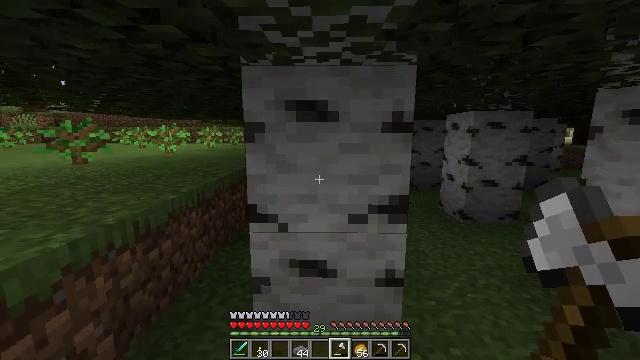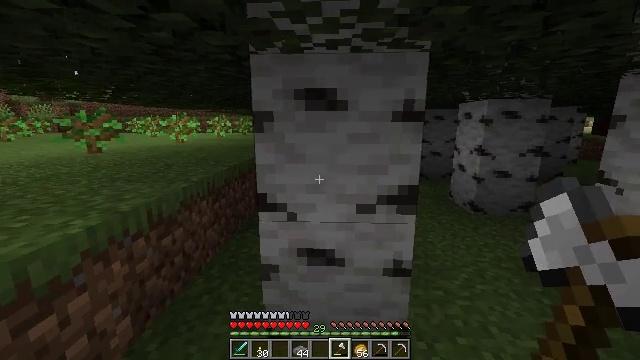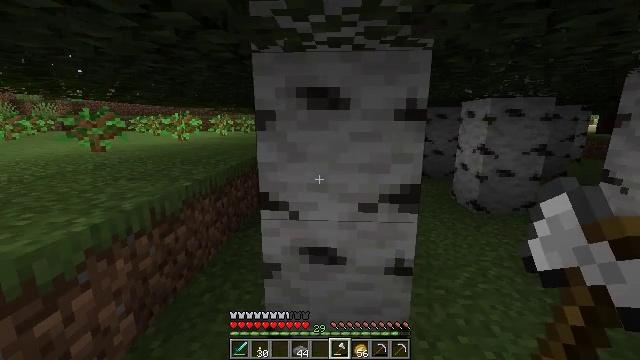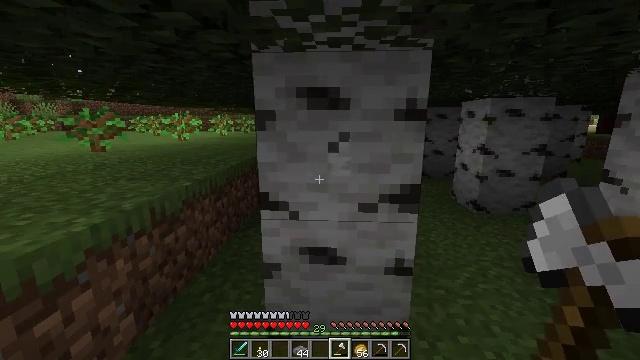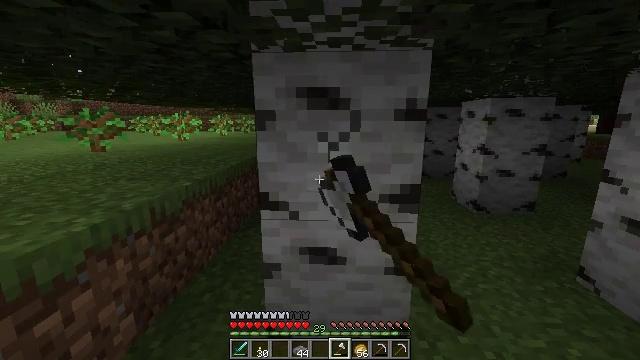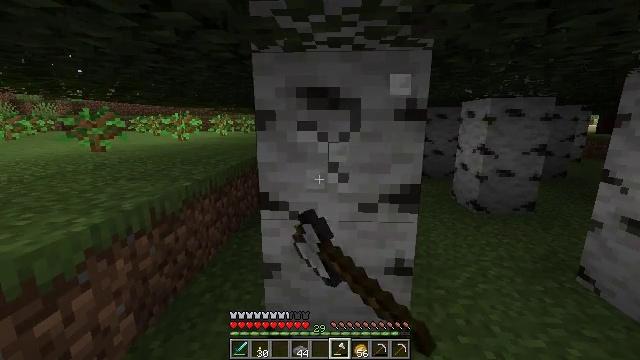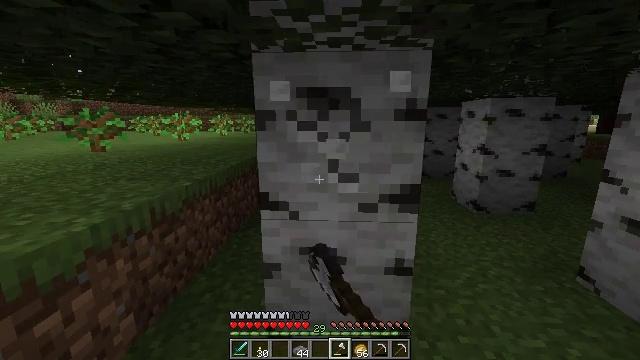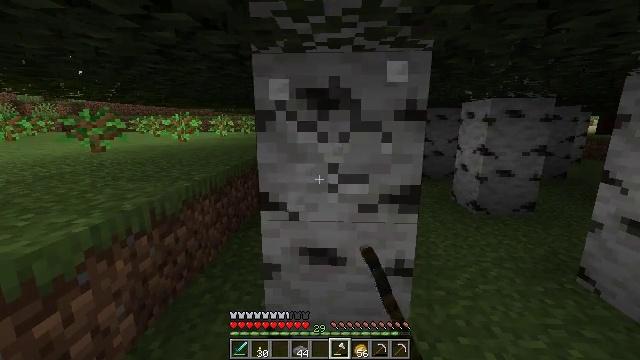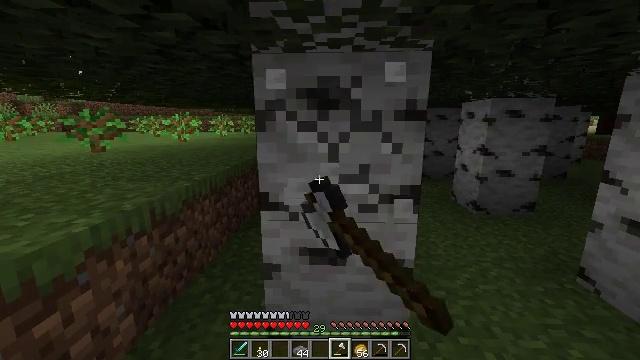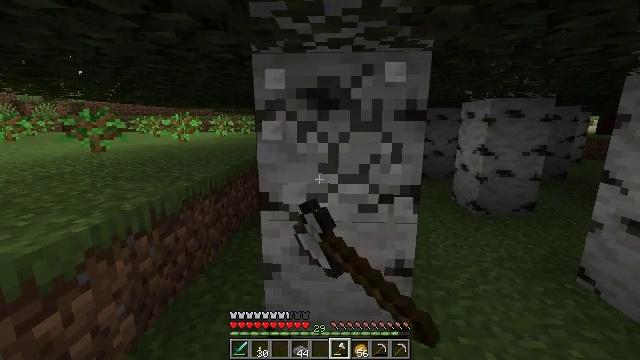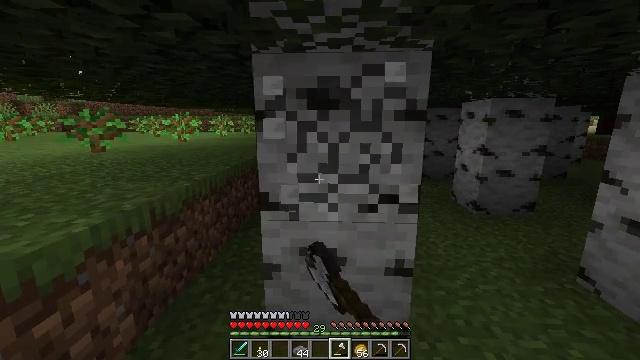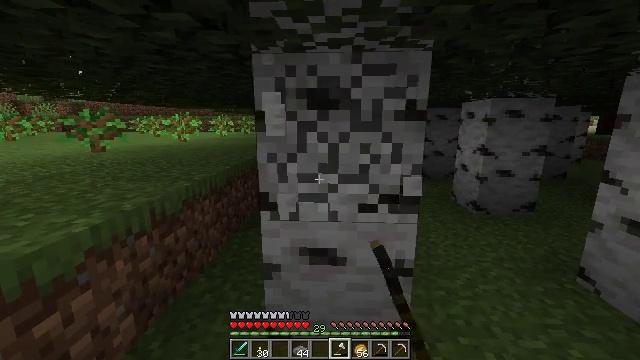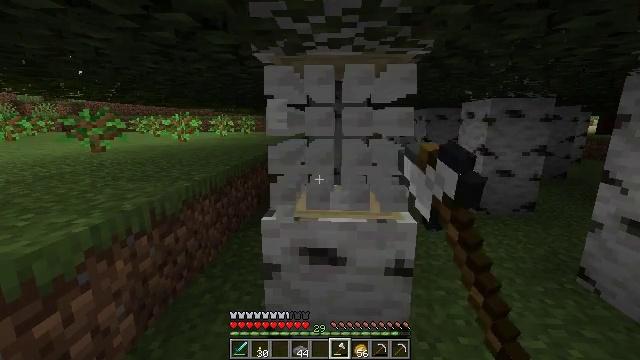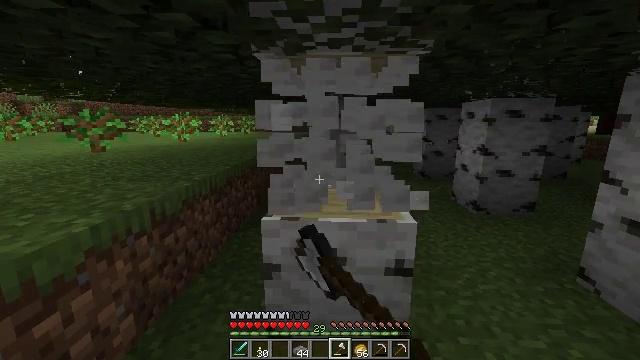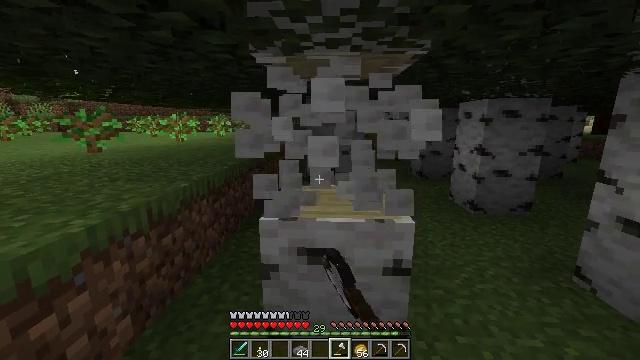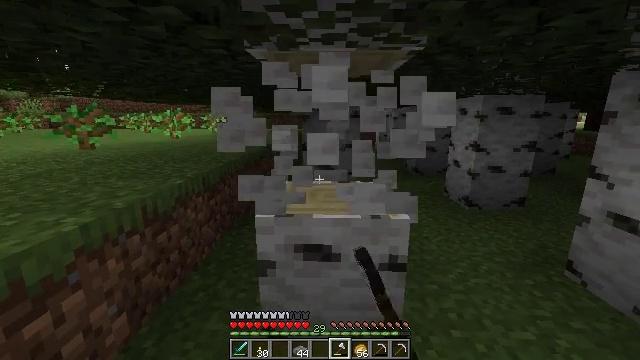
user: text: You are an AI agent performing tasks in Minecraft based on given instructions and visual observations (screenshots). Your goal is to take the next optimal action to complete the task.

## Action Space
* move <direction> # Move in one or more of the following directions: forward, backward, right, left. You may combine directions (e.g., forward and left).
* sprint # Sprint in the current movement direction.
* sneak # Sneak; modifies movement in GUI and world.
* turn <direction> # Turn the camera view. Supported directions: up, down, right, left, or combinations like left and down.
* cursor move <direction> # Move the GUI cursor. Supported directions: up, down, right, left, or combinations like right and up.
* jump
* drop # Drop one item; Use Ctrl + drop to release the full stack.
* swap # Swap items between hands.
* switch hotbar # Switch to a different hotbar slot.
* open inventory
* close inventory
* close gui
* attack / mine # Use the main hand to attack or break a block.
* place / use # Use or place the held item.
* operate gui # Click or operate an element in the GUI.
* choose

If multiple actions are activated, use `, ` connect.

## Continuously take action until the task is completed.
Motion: motion action
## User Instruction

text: Mine the birch log from the tree.
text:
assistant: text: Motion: turn left and down
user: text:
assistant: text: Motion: no_op
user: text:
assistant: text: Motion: attack / mine
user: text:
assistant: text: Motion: attack / mine
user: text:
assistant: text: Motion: attack / mine
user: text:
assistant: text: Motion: attack / mine
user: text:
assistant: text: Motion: attack / mine
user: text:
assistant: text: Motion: attack / mine
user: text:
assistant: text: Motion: attack / mine
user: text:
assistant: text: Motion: attack / mine
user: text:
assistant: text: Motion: attack / mine
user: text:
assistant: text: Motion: attack / mine
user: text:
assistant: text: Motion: attack / mine
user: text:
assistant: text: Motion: attack / mine
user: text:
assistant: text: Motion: attack / mine
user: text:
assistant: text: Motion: move forward, turn right and down, attack / mine
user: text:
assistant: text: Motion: move forward, turn down, attack / mine
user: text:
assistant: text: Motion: move forward, turn down, attack / mine
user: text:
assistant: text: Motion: move forward, turn down, attack / mine
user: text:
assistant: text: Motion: attack / mine
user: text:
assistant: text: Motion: attack / mine
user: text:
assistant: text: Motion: attack / mine
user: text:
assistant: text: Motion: turn left, attack / mine
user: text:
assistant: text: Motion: turn left, attack / mine
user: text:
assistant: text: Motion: attack / mine
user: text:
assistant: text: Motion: attack / mine
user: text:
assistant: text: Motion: attack / mine
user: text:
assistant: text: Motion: attack / mine
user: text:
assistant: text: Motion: turn right, attack / mine
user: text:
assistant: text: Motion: turn right, attack / mine